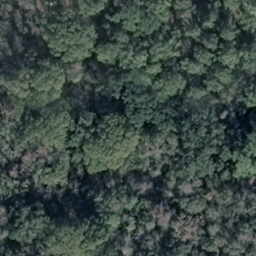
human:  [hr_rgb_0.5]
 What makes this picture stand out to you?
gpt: forest